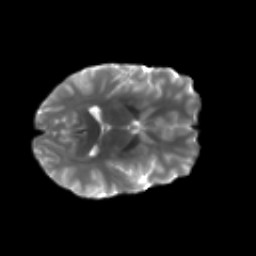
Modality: T2w
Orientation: axial
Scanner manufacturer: siemens
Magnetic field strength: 3 T
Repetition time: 4.16 s
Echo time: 0.0806 s